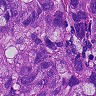
Metastatic tissue present: yes